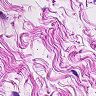
Metastatic tissue present: no